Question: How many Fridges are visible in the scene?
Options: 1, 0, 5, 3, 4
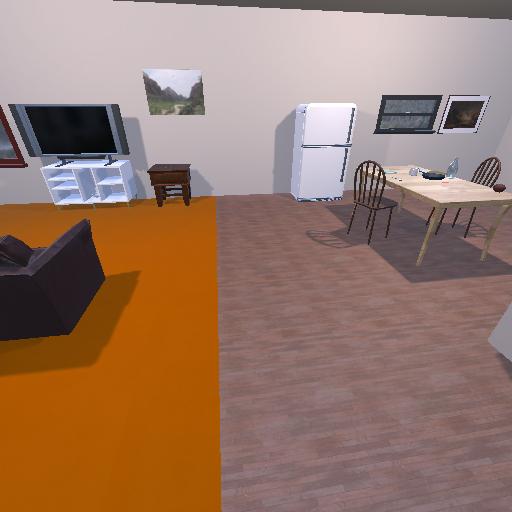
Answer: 1